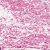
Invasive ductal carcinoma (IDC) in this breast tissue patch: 0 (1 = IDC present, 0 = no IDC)